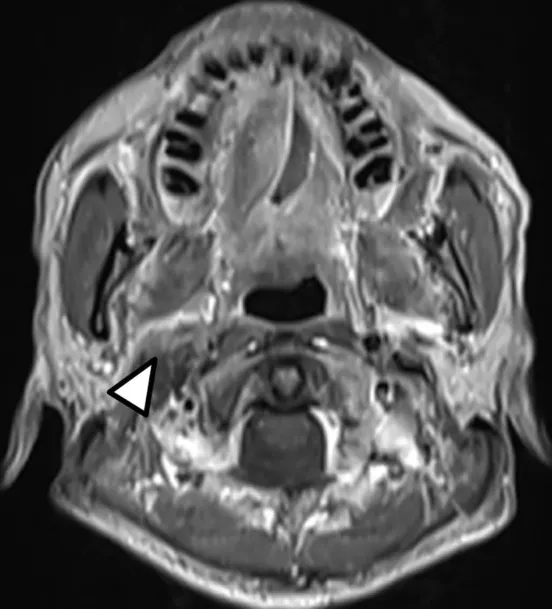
Post-treatment T1-weighted head and neck MRI showed decreased size of the right carotid body tumor with slightly anterior displacement of the right parapharyngeal fat (Arrow head).
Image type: radiology (mri)